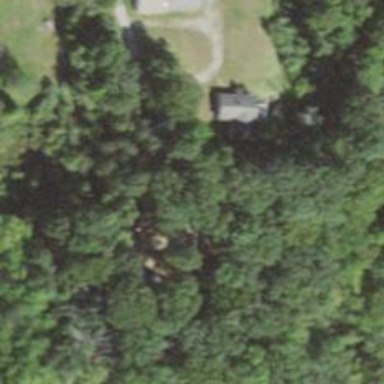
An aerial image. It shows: Residential driveway.